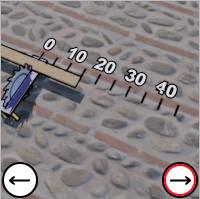
Task: length
Answer: 15
First scale value: 10.0